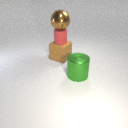
large brown rubber cube to the left of large green metal cylinder